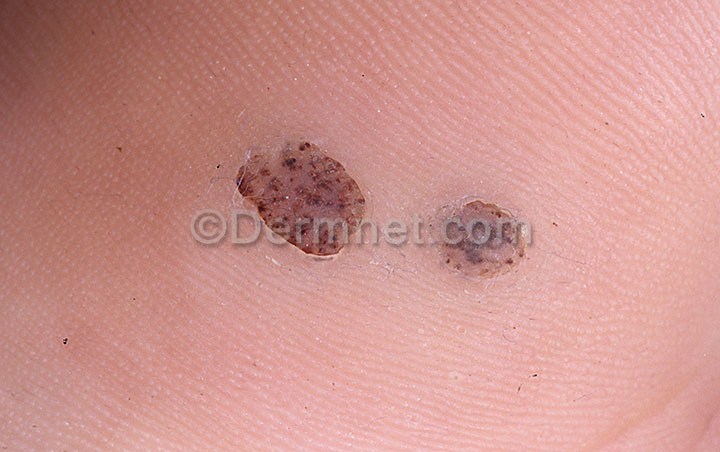
Disease: Warts Molluscum and other Viral Infections